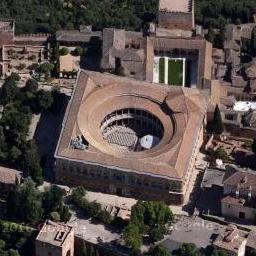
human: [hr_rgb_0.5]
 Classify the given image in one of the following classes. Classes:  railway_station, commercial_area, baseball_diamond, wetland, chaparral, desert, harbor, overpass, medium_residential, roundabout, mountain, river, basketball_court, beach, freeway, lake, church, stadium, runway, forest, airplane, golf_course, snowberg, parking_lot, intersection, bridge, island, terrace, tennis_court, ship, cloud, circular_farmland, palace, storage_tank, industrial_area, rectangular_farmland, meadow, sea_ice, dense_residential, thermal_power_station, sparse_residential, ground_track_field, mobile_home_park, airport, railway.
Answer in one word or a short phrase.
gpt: palace